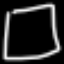
Label: square